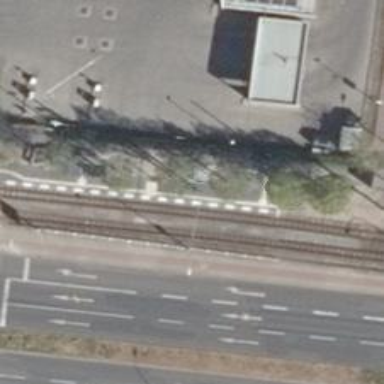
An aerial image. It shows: Tram stop position for public transport.